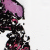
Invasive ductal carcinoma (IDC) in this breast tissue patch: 0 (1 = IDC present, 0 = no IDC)